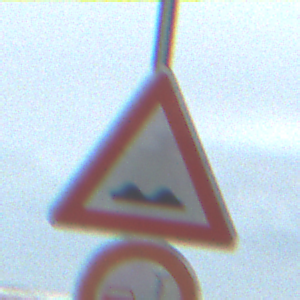
Verkehrszeichen: UnebeneFahrbahn
Zusatzzeichen unten: VerbotUeberholenEinspurigeFahrzeuge
Umgebung: Roofed, Beach
Tageszeit: Midday
Wetter: Overcast
Licht: Natural
Jahreszeit: NotSpecified
Kontrast: LowContrast